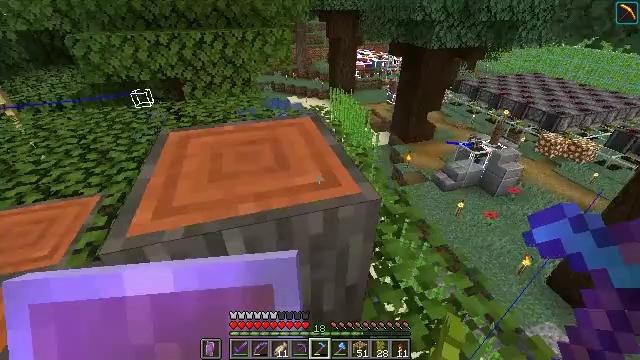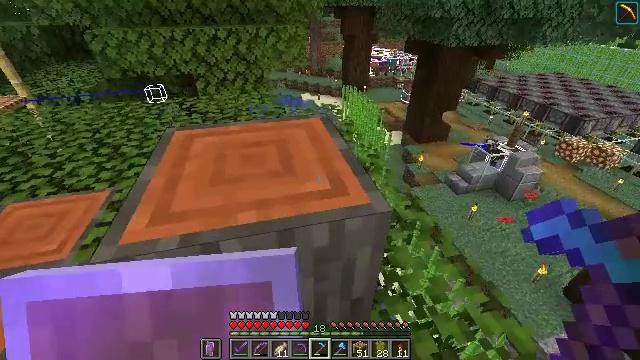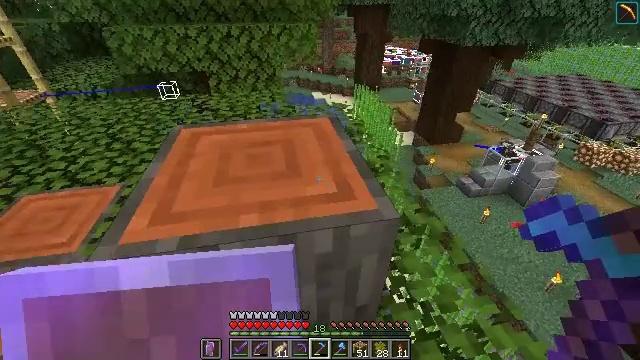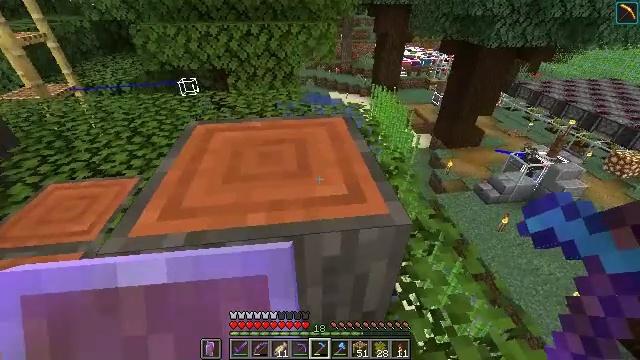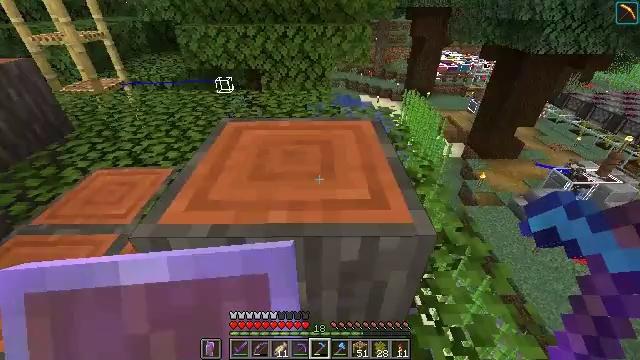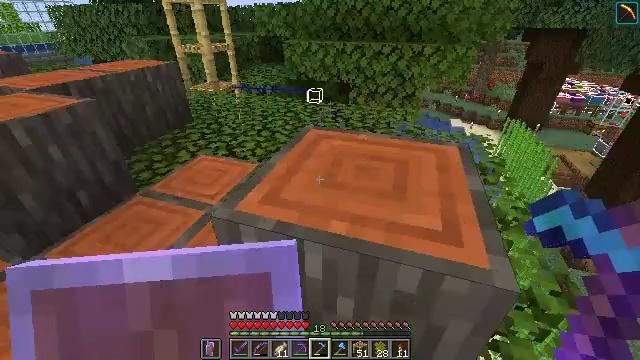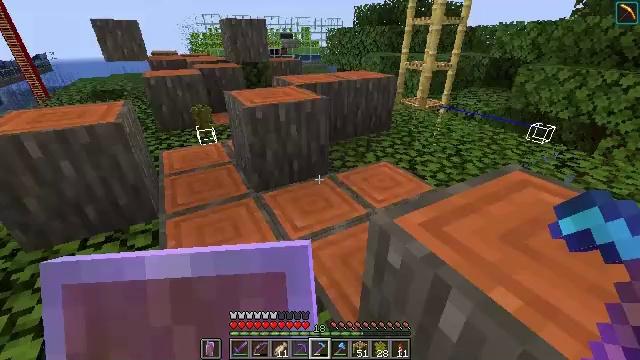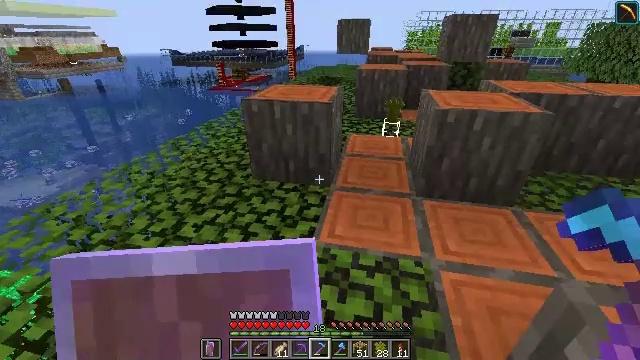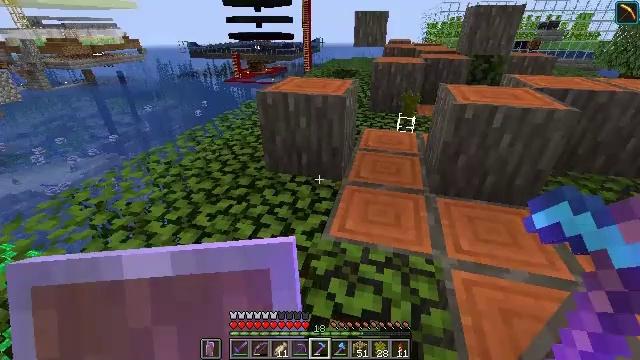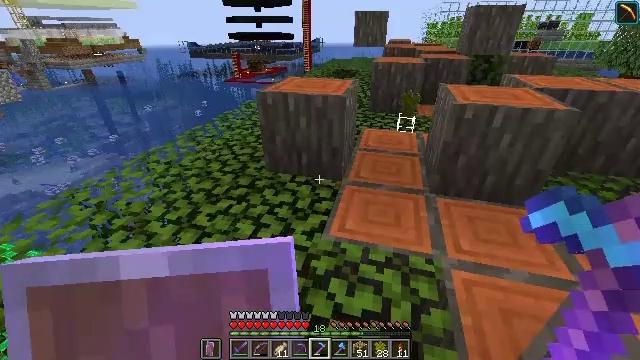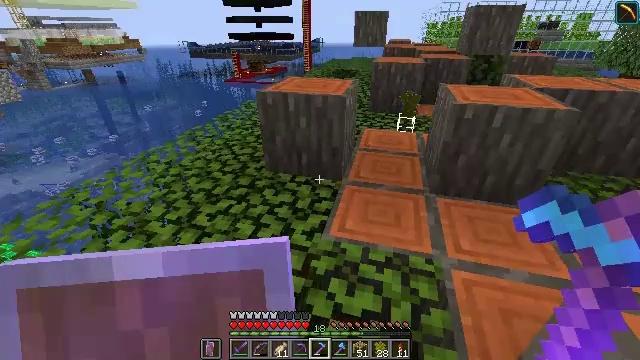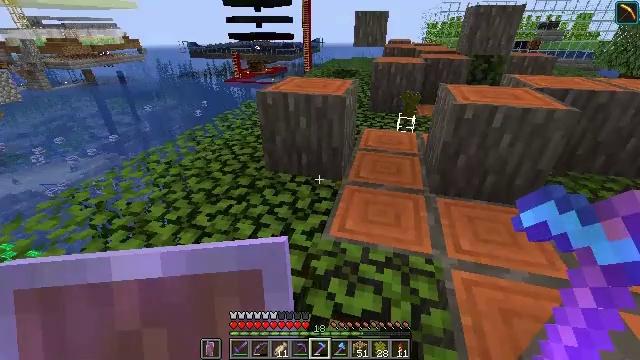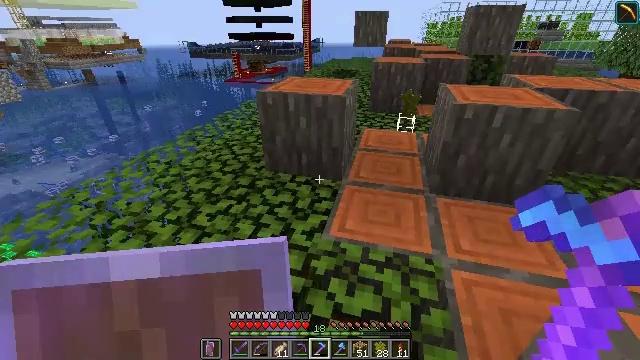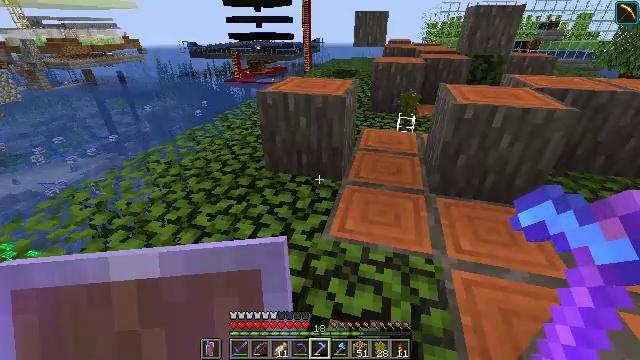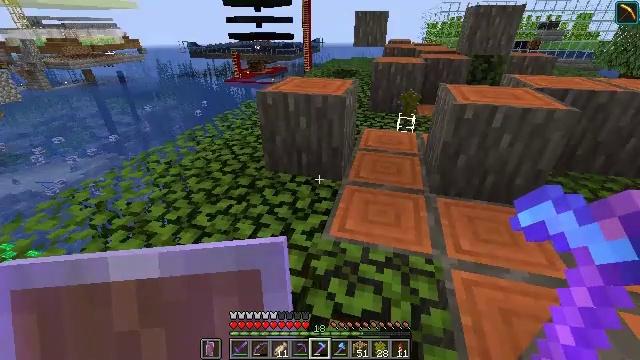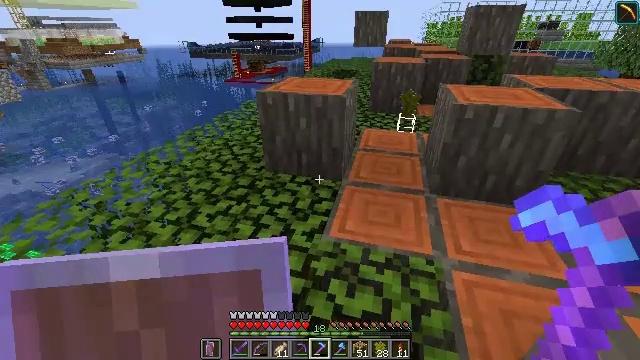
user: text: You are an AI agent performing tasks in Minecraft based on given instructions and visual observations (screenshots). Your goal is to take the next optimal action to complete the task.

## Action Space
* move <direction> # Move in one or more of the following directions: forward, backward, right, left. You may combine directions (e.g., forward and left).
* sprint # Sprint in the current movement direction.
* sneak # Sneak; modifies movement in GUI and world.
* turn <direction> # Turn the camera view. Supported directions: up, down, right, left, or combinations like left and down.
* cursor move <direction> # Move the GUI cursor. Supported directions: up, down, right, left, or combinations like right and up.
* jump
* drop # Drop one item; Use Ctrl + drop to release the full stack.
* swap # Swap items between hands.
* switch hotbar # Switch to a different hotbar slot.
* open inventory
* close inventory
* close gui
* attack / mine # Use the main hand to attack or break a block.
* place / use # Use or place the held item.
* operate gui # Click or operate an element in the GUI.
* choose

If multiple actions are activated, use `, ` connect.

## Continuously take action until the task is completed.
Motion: motion action
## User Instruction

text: Trim the tree by mining the acacia leaves.
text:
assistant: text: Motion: turn left
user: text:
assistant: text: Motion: turn left
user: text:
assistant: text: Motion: turn left
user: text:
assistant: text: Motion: turn left
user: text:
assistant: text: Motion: turn left and up
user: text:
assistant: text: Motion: turn left and up
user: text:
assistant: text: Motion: turn left
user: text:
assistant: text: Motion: turn left and down
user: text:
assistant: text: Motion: no_op
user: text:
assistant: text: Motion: no_op
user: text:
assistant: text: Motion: no_op
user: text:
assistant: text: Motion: no_op
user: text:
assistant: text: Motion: no_op
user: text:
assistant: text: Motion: no_op
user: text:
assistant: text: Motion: move forward
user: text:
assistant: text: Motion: move forward, turn up
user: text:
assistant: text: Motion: move forward, turn right and up
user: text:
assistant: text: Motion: move forward, turn right and down
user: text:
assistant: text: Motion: move forward, turn right
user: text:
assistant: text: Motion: move forward
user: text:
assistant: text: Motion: move forward, turn right
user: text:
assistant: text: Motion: move forward, turn right
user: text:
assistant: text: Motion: move forward and move right
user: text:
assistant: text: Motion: move forward and move right
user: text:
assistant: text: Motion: move forward and move right
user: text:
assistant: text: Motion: move forward and move right
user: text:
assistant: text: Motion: move forward, turn left
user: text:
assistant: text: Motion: move forward, turn left
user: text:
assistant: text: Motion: move forward
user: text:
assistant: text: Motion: move forward